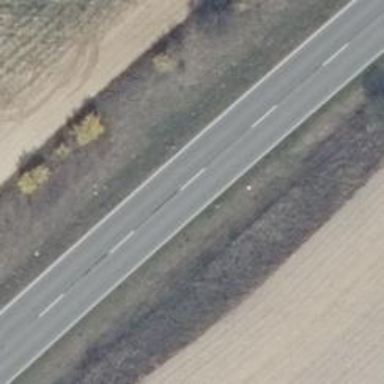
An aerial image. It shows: Primary road with asphalt surface.